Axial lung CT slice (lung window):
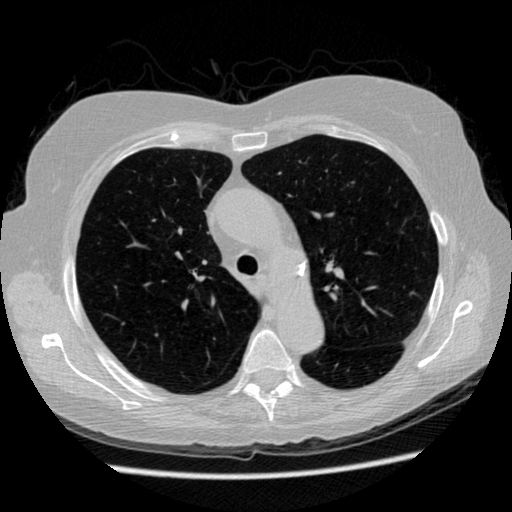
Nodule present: no